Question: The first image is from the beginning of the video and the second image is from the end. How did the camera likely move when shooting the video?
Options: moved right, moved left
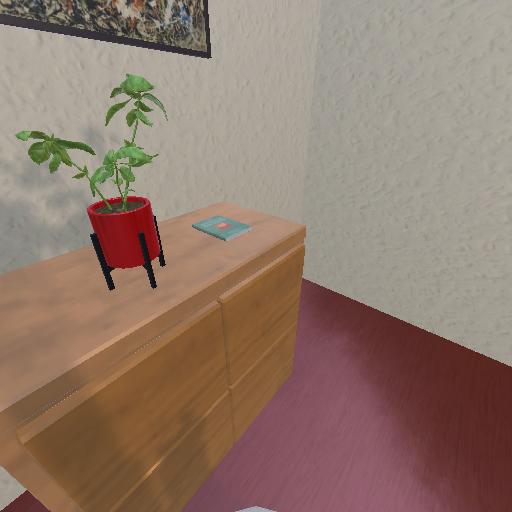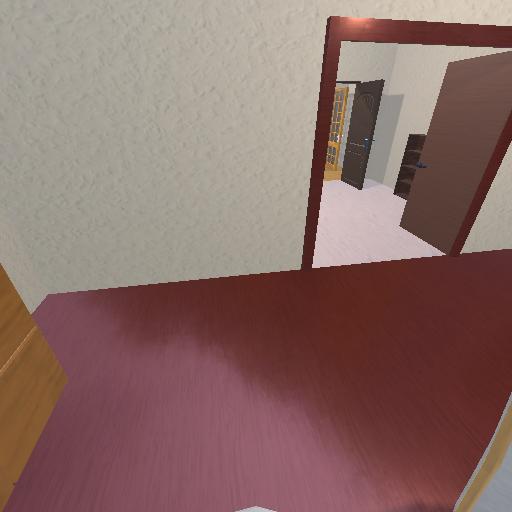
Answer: moved right